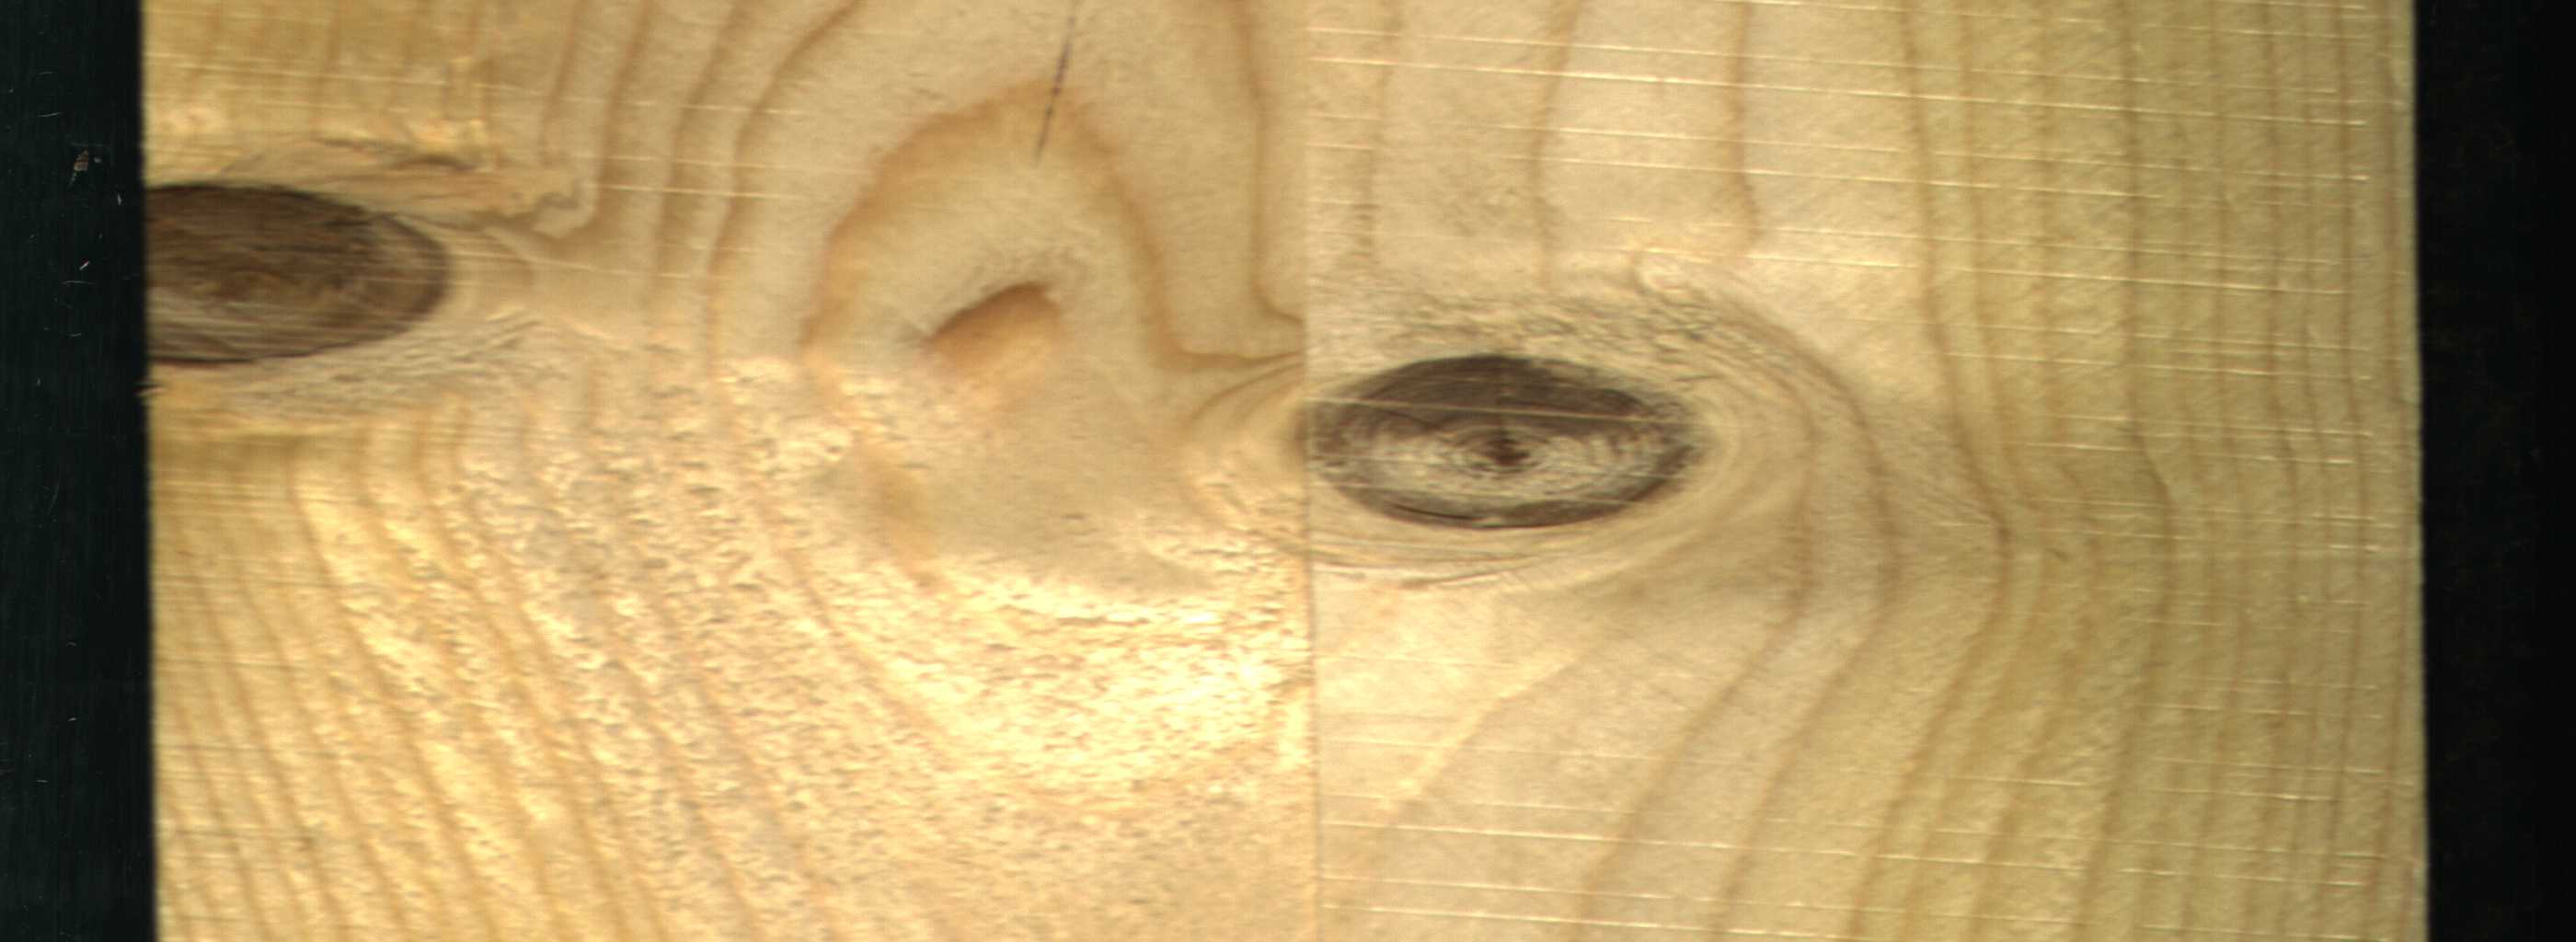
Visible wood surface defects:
Dead_Knot
Dead_Knot